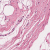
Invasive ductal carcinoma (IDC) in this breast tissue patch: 0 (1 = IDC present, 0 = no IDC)